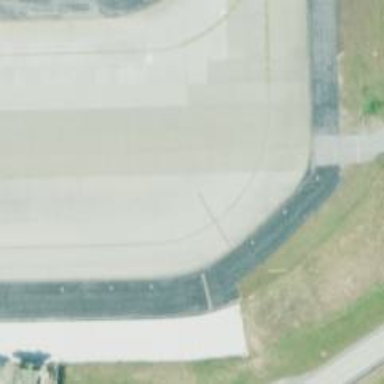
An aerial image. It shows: View of taxiway at the airport.